Field crop: maize
Growth stage: 2
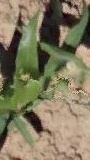
Species: maize